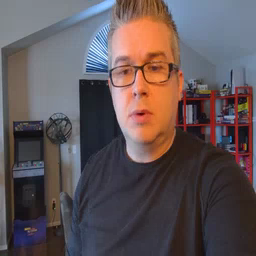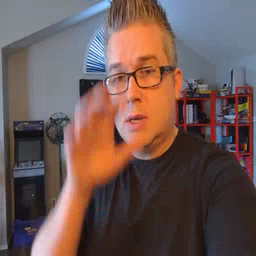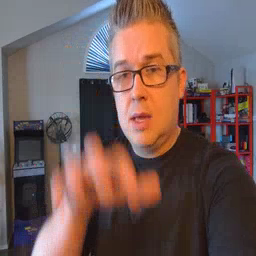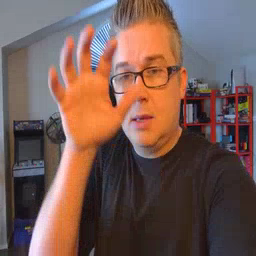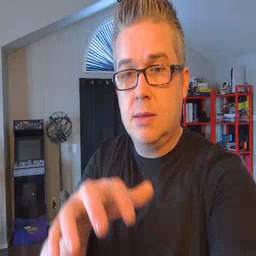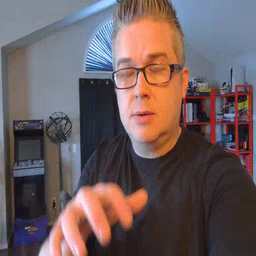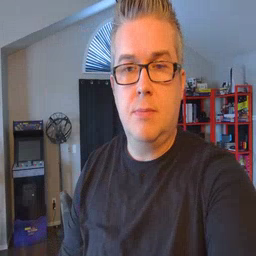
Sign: alligator